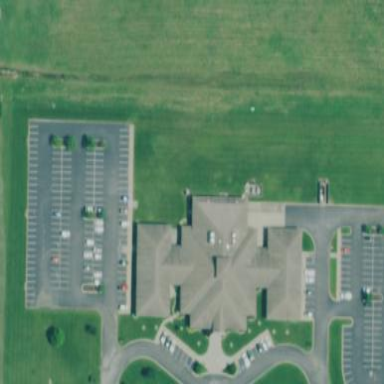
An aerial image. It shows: Office building.